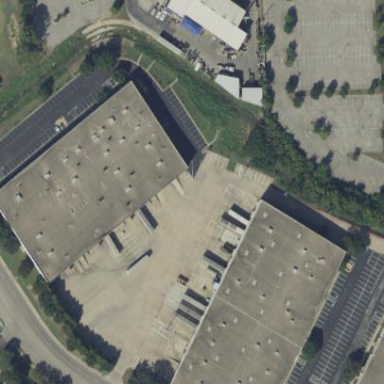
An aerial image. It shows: Industrial building.